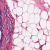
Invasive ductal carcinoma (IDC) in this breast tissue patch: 0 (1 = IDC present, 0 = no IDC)